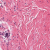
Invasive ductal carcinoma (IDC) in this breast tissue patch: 0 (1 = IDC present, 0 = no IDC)